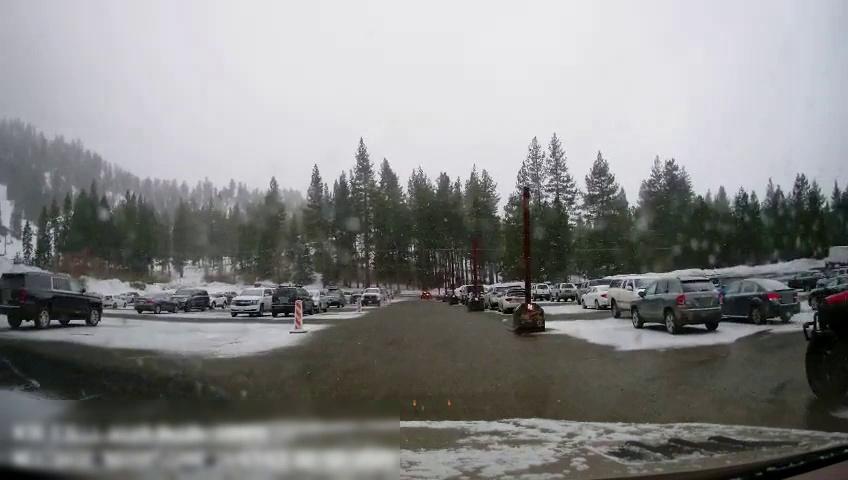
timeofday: Day
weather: Snowy
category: Vehicles | Car
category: Vehicles | SUV
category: Vehicles | SUV
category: Vehicles | SUV
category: Vehicles | Car
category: Vehicles | SUV
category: Vehicles | SUV
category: Vehicles | Car
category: Vehicles | Truck
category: Vehicles | SUV
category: Vehicles | SUV
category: Vehicles | SUV
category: Vehicles | SUV
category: Vehicles | Car
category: Vehicles | Car
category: Vehicles | SUV
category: Vehicles | Car
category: Vehicles | SUV
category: Drivable Space